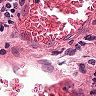
Metastatic tissue present: no